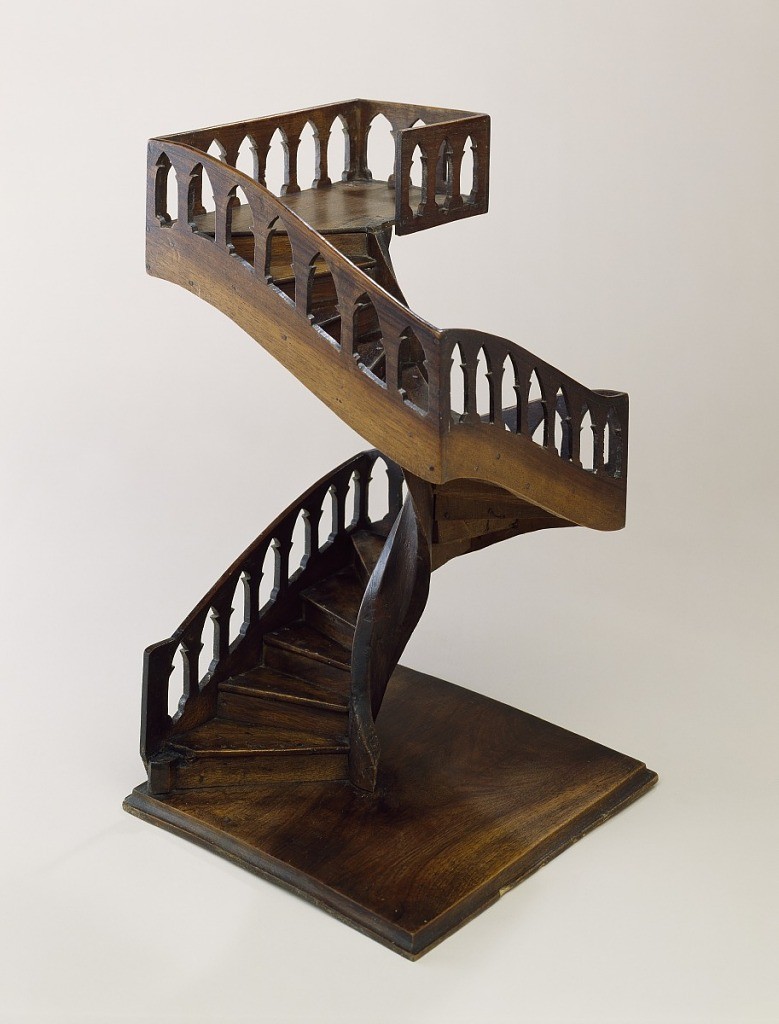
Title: staircase model
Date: mid–late 19th century
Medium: walnut, fir
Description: Staircase model in French style.